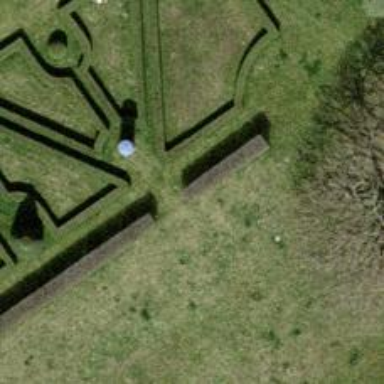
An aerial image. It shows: Hedge acting as barrier.